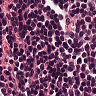
Metastatic tissue present: no